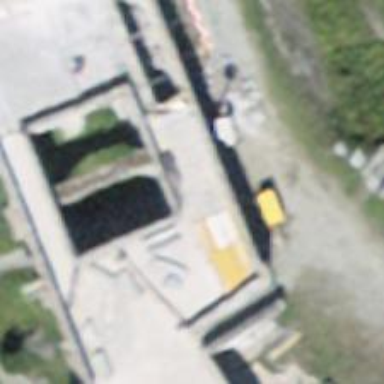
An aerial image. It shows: Path leading through building passage tunnel.